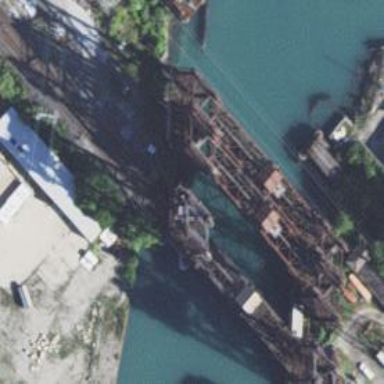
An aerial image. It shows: Disused railway line with movable bridge.